The picture encodes a bearing's raw vibration samples as pixel intensities in a 2-D grid. What is the most likely bearing condition (normal, inner_race, outer_race, ball)?
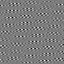
Answer: outer_race